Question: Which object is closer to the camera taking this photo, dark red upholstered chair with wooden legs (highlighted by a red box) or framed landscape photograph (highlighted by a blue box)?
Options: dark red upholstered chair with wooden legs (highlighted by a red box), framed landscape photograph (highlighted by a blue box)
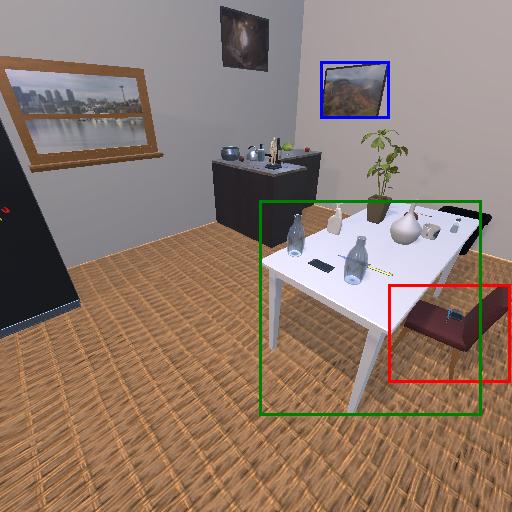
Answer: dark red upholstered chair with wooden legs (highlighted by a red box)